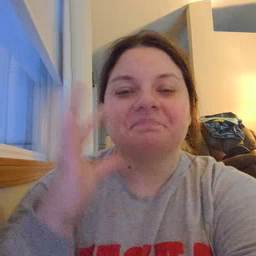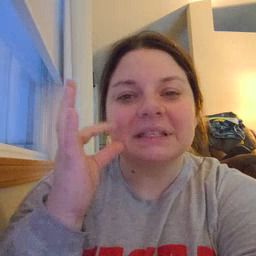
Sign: kitty